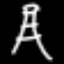
Label: The Eiffel Tower